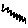
Label: zigzag